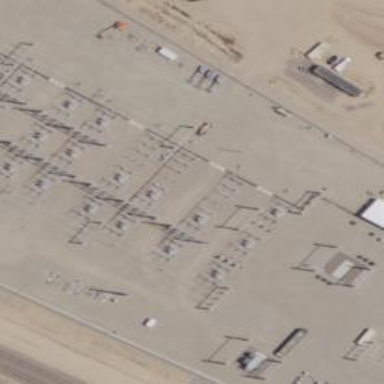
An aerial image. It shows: Switch used for power control.